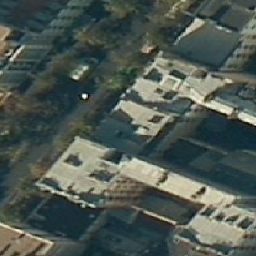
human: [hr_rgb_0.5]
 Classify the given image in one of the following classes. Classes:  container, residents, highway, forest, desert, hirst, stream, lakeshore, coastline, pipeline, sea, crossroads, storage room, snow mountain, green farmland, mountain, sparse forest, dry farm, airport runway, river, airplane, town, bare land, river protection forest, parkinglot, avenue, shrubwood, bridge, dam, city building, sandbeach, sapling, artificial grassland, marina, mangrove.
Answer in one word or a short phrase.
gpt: city building